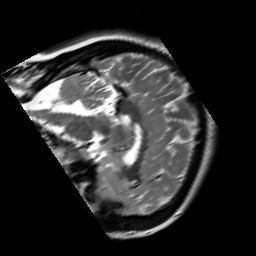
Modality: T2w
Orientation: sagittal
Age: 26
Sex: female
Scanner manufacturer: siemens
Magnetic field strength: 3 T
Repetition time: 7 s
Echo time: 0.09 s